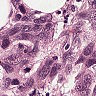
Metastatic tissue present: yes